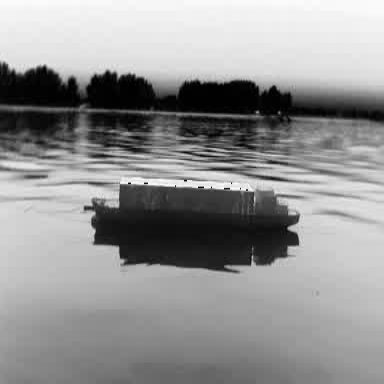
There is a fishing_boat in the infrared image.